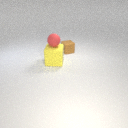
large yellow rubber cube to the left of small brown rubber cube